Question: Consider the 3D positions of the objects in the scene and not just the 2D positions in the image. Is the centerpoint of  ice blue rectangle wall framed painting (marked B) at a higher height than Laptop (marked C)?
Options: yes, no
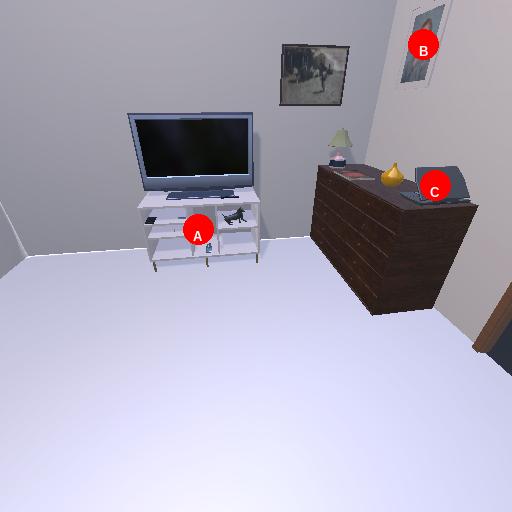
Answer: yes